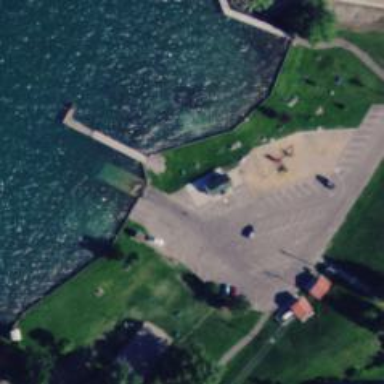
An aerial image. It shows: Slipway on leisure land.